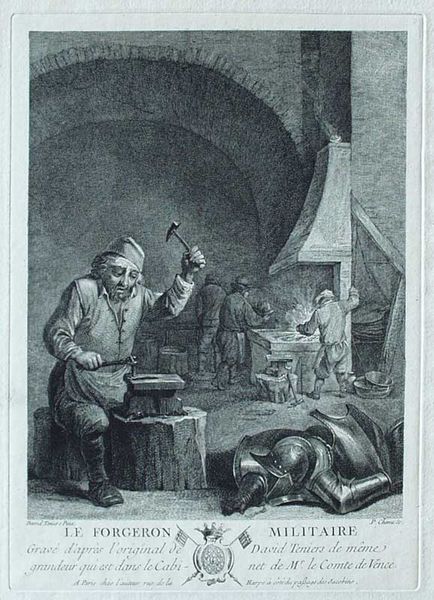
Titel: Le forgeron militaire
Künstler: Pierre Chenu
Standort: Karlsruhe
Institution: Staatliche Kunsthalle Karlsruhe
Schlagwörter: arch, hat, men, military, people, white, black, france, print, woodcut, wood, man, armor, armour, helmet, knight, metal, steel, black and white, castle, cap, dunkel, army, etching, french, flags, mann, männer, vest, ink, engraving, pencil, medieval, coat of arms, fire, humans, worker, hammer, frankreich, blacksmith, workers, broken, rüstung, iron, tongs, bogen, skizze, trade, leather, kopfbedeckung, kragen, feuer, announcement, forge, kamin, knöpfe, arbeiter, kohle, smith, oven, schmied, advertisement, laborer, anvil, craftsman, craft, law, furnace, carbon, kiln, amboss, schüssel, gauntlet, armorer, proclamation, pound, cobbler, baumstamm, gamaschen, kniebundhosen, forgeron, militaire, pounding, skill, forger, metelworker, metalworker, wprk, schmieden, le forgeron militaire, handwerker, andiron, ambo, welding, shoe maker, suit of arms, mrysl